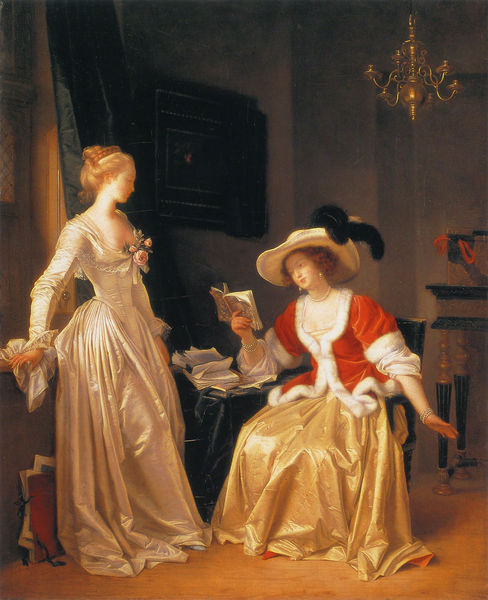
Titel: Die Leserin
Künstler: Marguerite Gérard
Institution: Cambridge, Fitzwilliam Museum
Schlagwörter: blätter, feder, weiß, akte, frauen, gelb, sitzen, blumen, damen, fenster, frau, hut, kleid, kleider, lampe, licht, raum, schwarz, stuhl, tisch, zimmer, federboa, rose, rosen, rot, tuch, beige, rock, jacke, wand, falten, pelz, samt, stehen, instrument, vorhang, gold, theater, dekoltee, rokoko, rosa, seide, kamin, fell, taille, bücher, papiere, zwei, röcke, zopf, klavier, lesen, kronleuchter, leuchter, weste, krempe, buch, anrichte, armband, briefe, mappe, schnürung, mappen, spinett, ut, storre